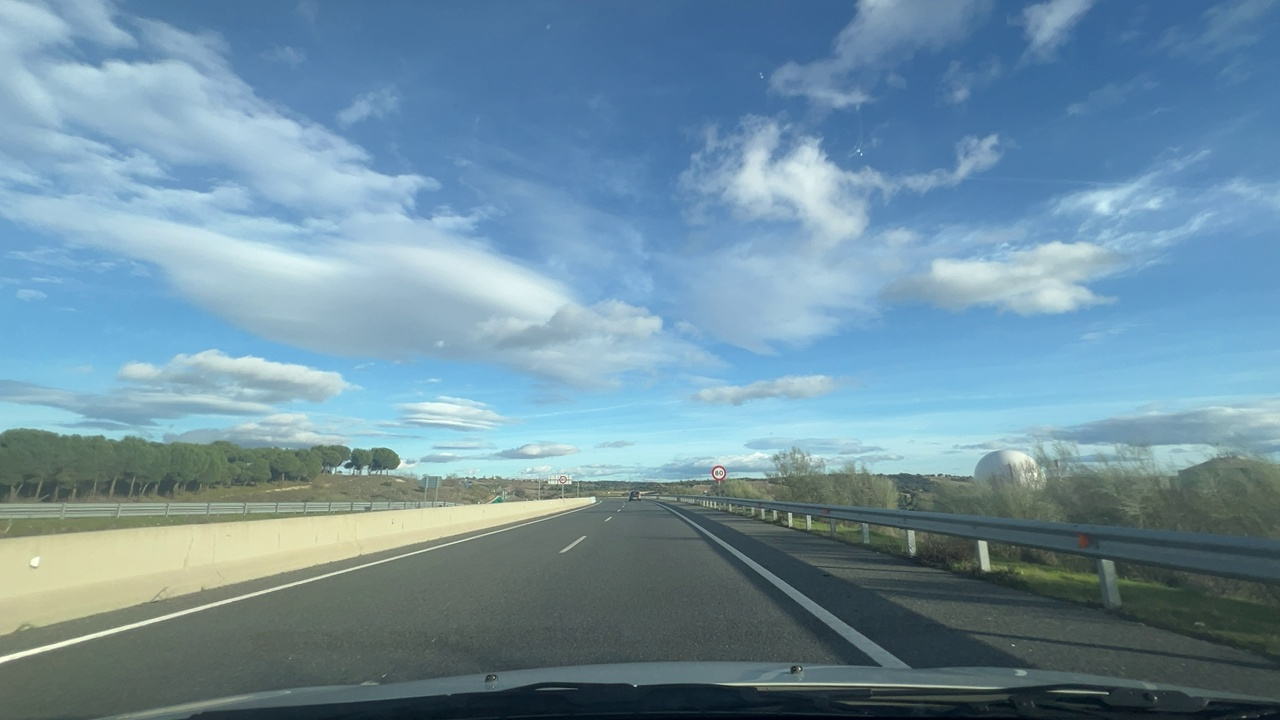
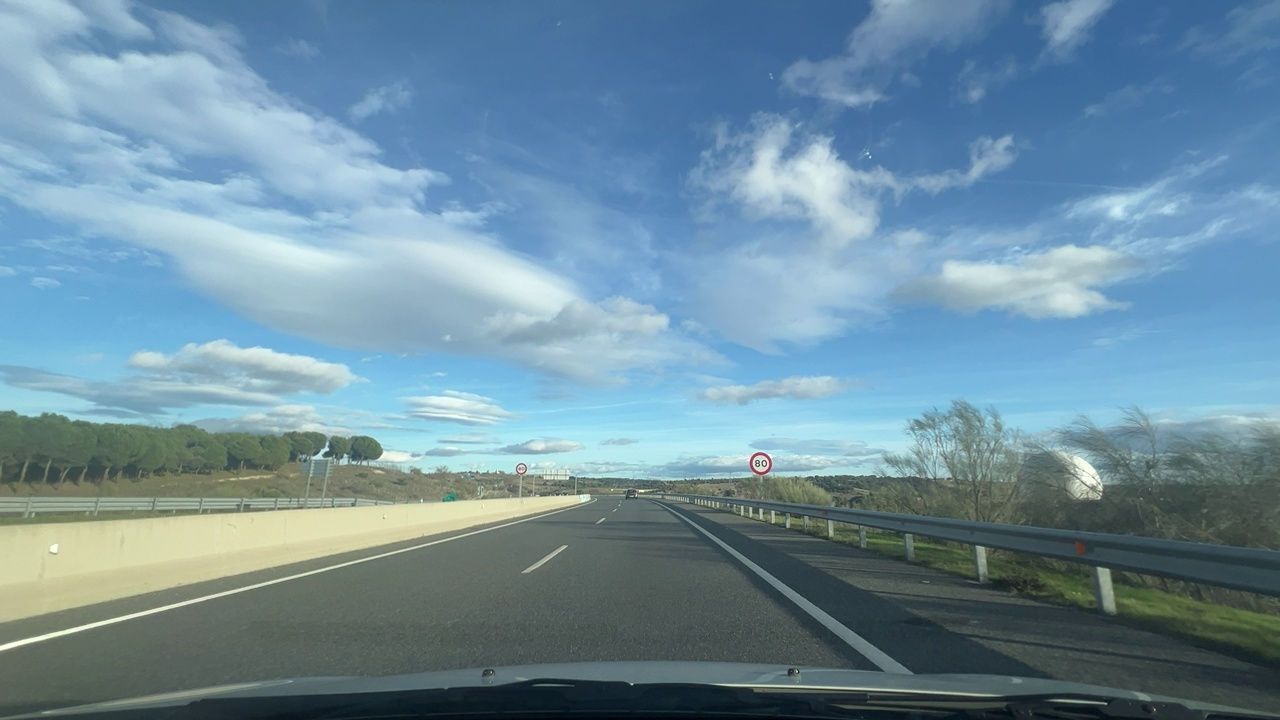
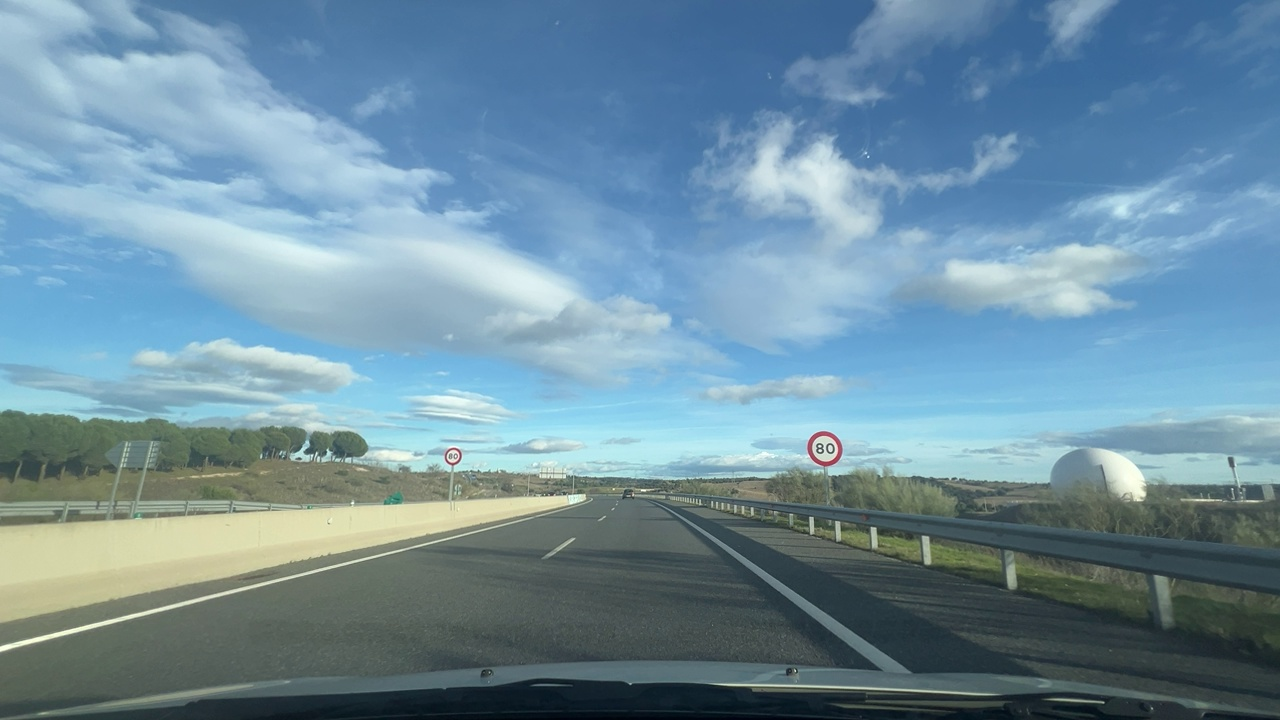
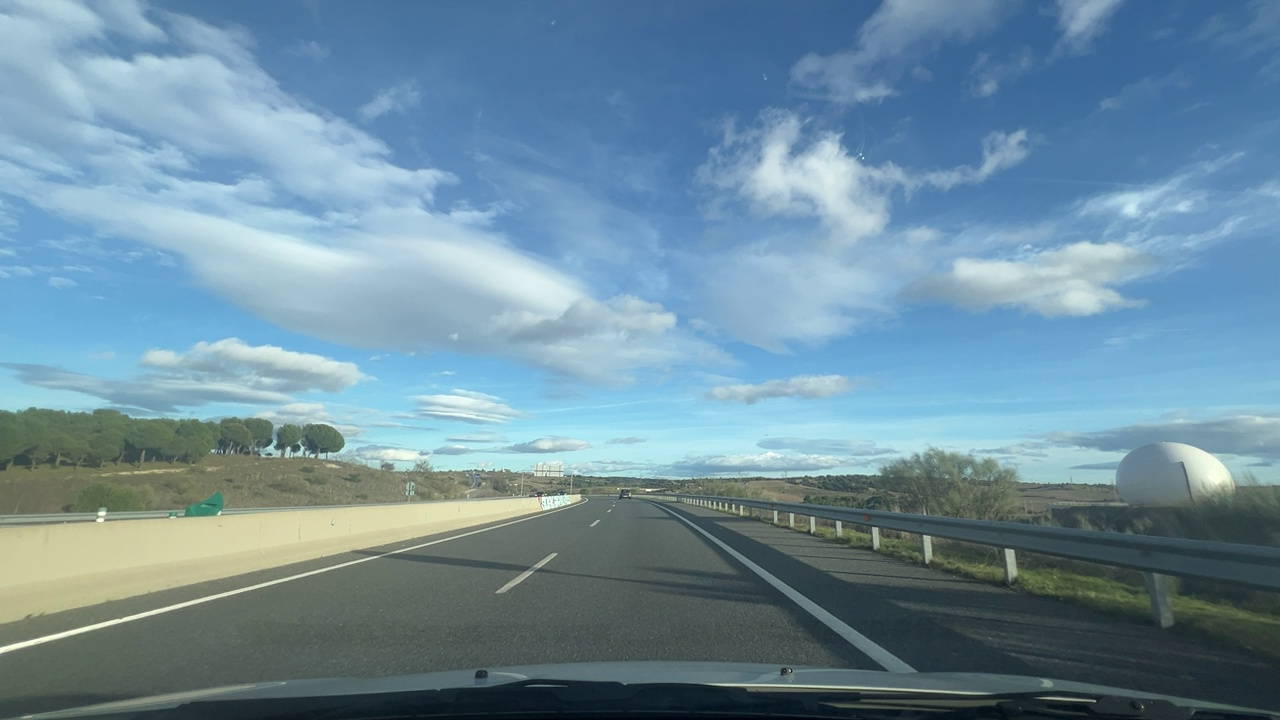
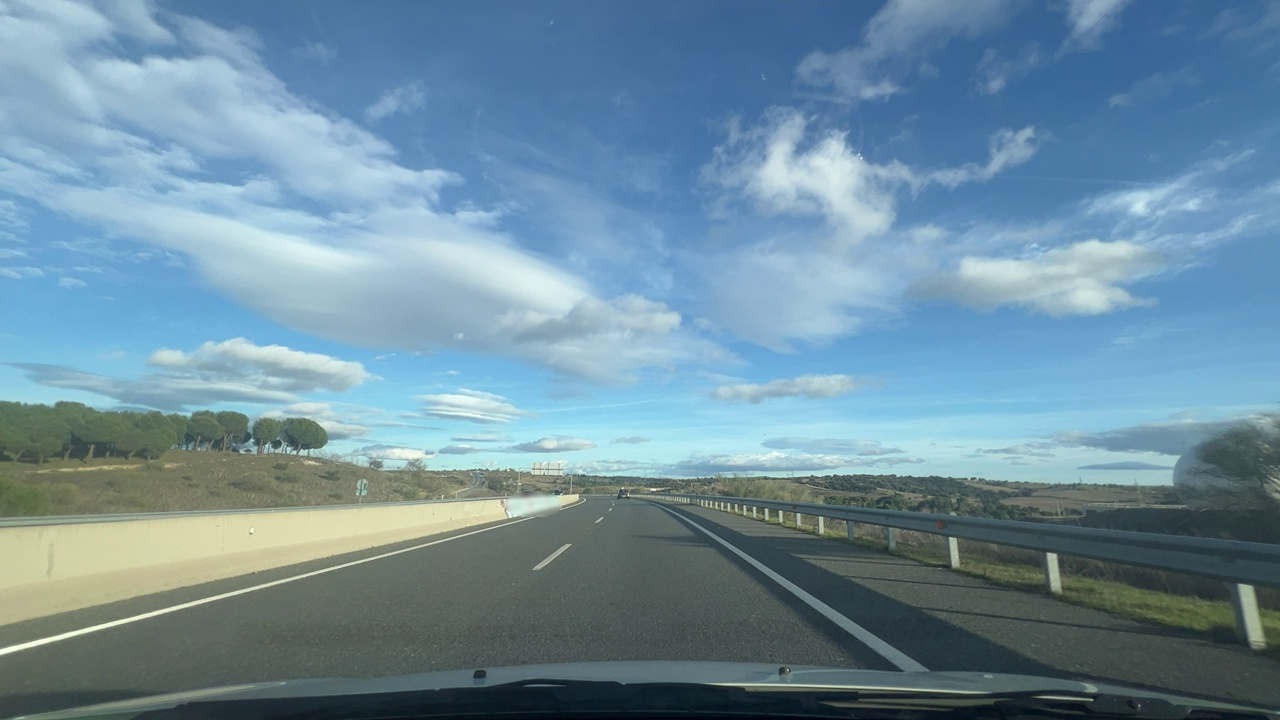
Situation: Speed limit adaptation
Question: What speed value is displayed on the visible speed limit sign?
Answer: 80
Reasoning: The visible speed limit sign displays 80 km/h.

Situation: Speed limit adaptation
Question: Is the ego vehicle traveling on a highway?
Answer: Yes
Reasoning: Multiple wide lanes and highway-style signage indicate a highway environment.

Situation: Speed limit adaptation
Question: Is the ego vehicle entering or exiting a highway?
Answer: No
Reasoning: There are no entries or exits visible

Situation: Speed limit adaptation
Question: Are speed bumps, crosswalks, or construction-related obstacles present in the ego lane?
Answer: No
Reasoning: There are no objects ahead of the ego vehcile